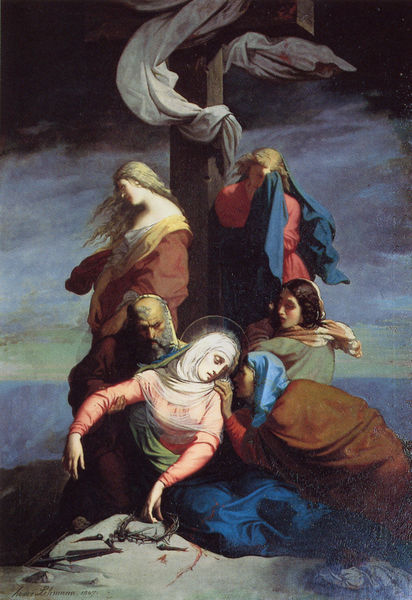
Titel: La Vierge au pied de la croix, Die Heilige Jungfrau am Fuß des Kreuzes
Künstler: Heinrich Lehmann
Standort: Paris
Institution: Église Saint-Louis-en-l'Île
Schlagwörter: berg, blau, dunkel, felsen, gemälde, himmel, mann, meer, schatten, weiß, wolken, frauen, gelb, grün, menschen, abend, ausschnitt, braun, frau, grau, holz, licht, männer, nacht, schwarz, szene, säule, ölbild, rot, schleier, tuch, hochformat, malerei, rock, bart, blond, mütze, blass, johannes, stein, tod, trauer, signatur, wache, dämmerung, hügel, stamm, wind, kirche, boden, gewand, haare, mantel, stoff, tücher, gewänder, mutter, locken, rosa, seide, farbig, liegen, düster, haltung, fels, violett, sturm, unwetter, blue, crown, hands, lanze, men, people, red, religious, white, women, black, gold, gray, green, hair, painting, woman, yellow, kopftuch, detail, draperie, pink, print, balken, brown, deutsch, laken, nagel, nägel, blut, fuss, kreuz, religion, pfahl, weinen, niederländisch, altar, schein, verzweiflung, heiligenschein, leintuch, nimbus, jesus, kreuzabnahme, kreuzigung, sterben, leid, leiden, schmerz, clouds, man, sky, vision, dornen, hill, kruzifix, death, drapes, schwaden, heilige, leuchtend, jünger, heilig, steinboden, maria, madonna, magdalena, anbetung, beweinung, jerusalem, jesu, maria magdalena, mutter gottes, trauern, ohnmacht, color, fabric, mother, scarf, beard, petrus, saint, pfeil, christentum, dornenkrone, cross, leinentuch, dead, storm, stormy, akreuz, am kreuz jesu, aureole, calvary, christi, crucifixion, descent, dornenkranz, erlösung, fahl, farbigkeit, felskuppe, gesein, göttlich, himmelfahrt, holzbalken, josef, joseph, klagen, kreuzesfuss, kruetesstamm, lanzenspitze, leichetuch, leide, maria magdalene, marienbild, marientod, mary magdalene, niedersinken, schwach, stürzen, tauer, totenwache, umahng, umhaänge, virgin, morgengrauen, sperr, christ, ill, sleep, altargemälde, pfeilspitze, christian, mary, kreuzestod, christianity, saints, abgebrochen, langes haar, lay, kreuzlegung, nail, hurt, despair, apostle, halo, blood, crown of thorns, golgotha, spear, thorns, crying, sadness, lance, grief, john, halos, cloths, inri, apostles, haloes, spikes, nails, disciples, stains, crux, capes, thorn, shroud, magdalene, comfort, bramble, durchkomponiert, golgota, chrsit, holy cross